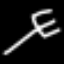
Label: fork